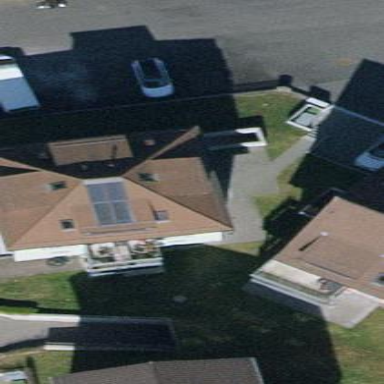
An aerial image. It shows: Hipped roof on apartment building.